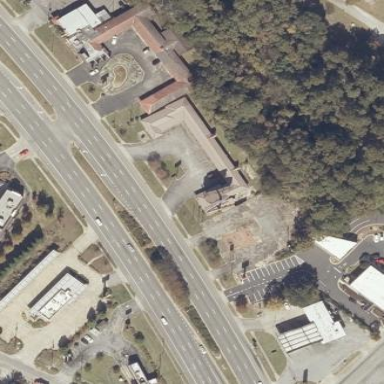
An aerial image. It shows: Building that is motel.